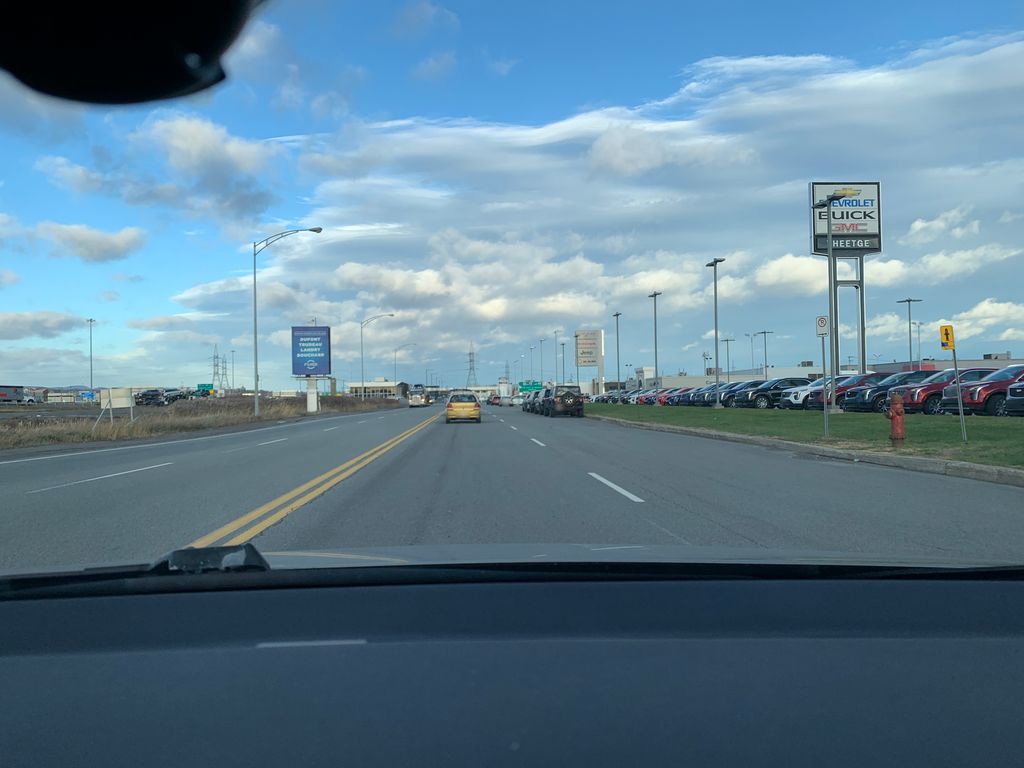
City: quebec_city